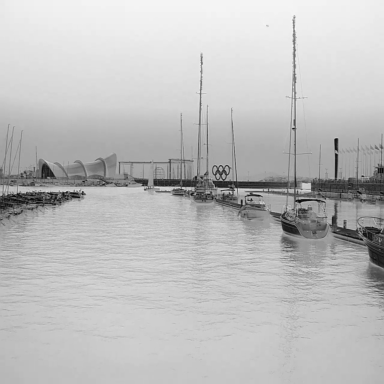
There are three canoes in the infrared image.